Field crop: maize
Growth stage: 2
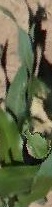
Species: maize